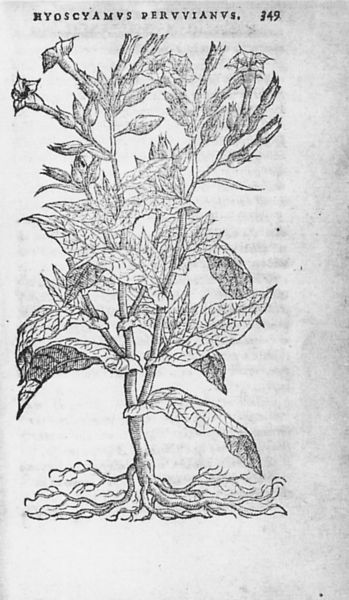
Titel: Buch ,Purgantium aliarumque eo facientum’
Künstler: Rembert Dodoens
Standort: Herstellungsort: Antwerpen (EU - NL)
Institution: New York, Public Library, Arents Collection, Astor, Lenox and Tilden Foundations
Schlagwörter: baum, blätter, skizze, zeichnung, blüte, blüten, barock, wind, blatt, pflanze, holzschnitt, papier, studie, grafik, stiel, buch, stengel, druck, stich, seite, schwarzweiß, stängel, buchseite, wurzeln, kraut, botanik, abbildung, tabak, latein, zauberei, engelstrompete, verästelung, heilpflanze, 349, hyoscyamus, hyoscyanus, deruvianus